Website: lowes
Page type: customer-info-address
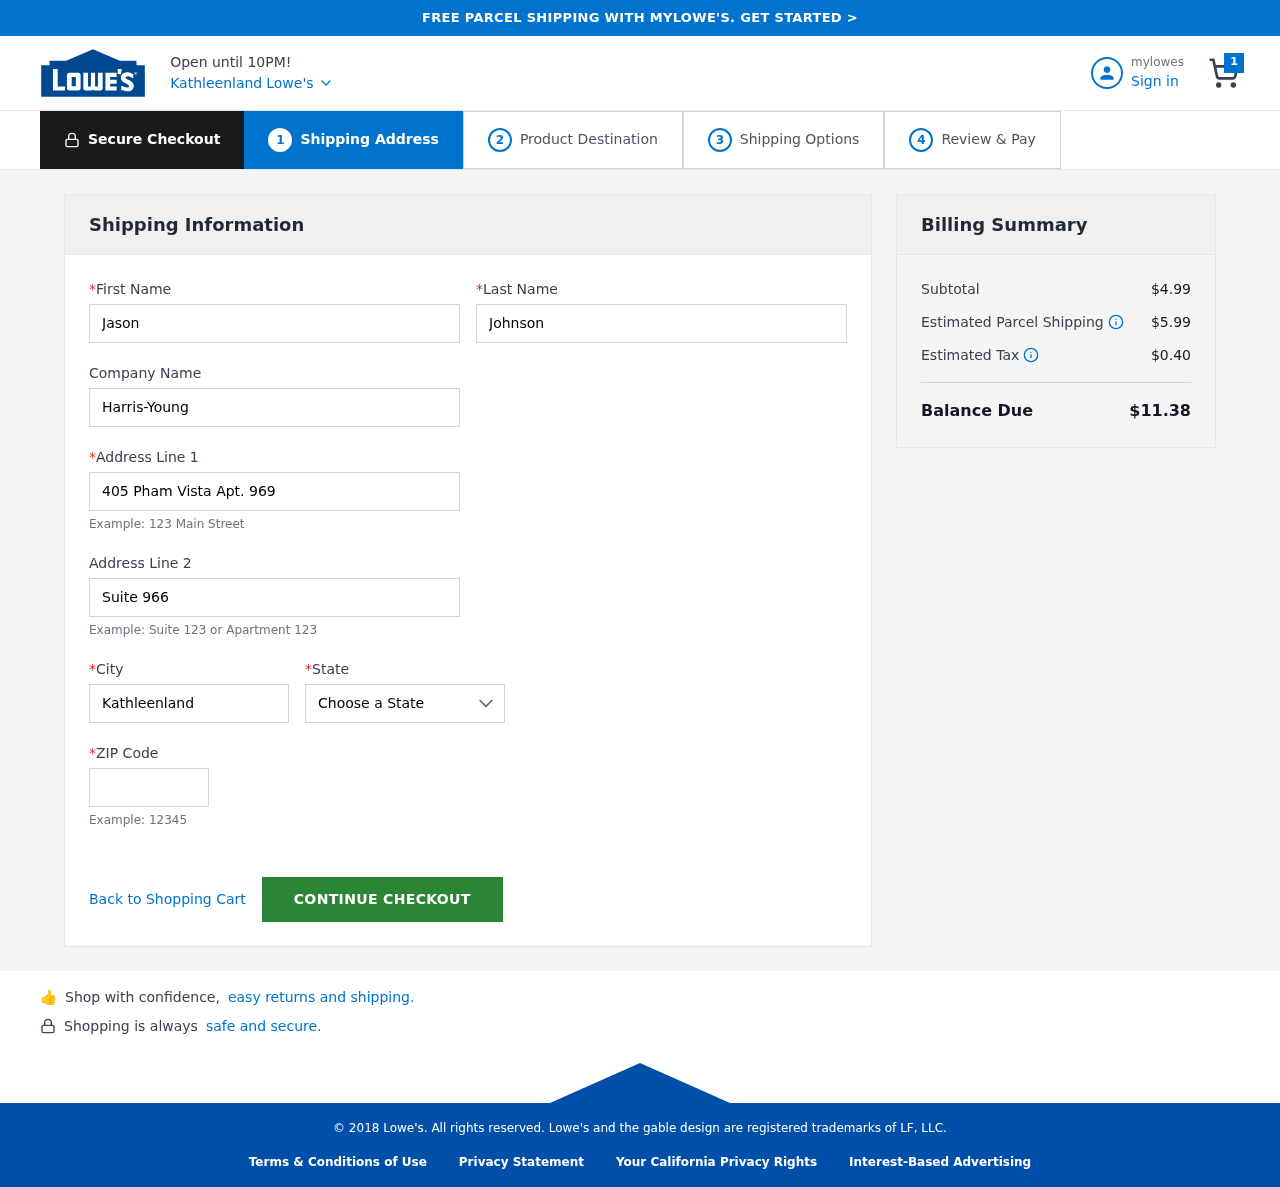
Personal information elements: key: PII_CITY
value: Kathleenland
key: PII_COMPANY
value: Harris-Young
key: PII_FIRSTNAME
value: Jason
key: PII_LASTNAME
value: Johnson
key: PII_POSTCODE
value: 06169
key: PII_STATE
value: Arkansas
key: PII_STREET
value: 405 Pham Vista Apt. 969
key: PII_STREET2
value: Suite 966
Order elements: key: ORDER_NUM_ITEMS
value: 1
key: ORDER_SUBTOTAL
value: $4.99
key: ORDER_SHIPPING_COST
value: $5.99
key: ORDER_TAX
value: $0.40
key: ORDER_TOTAL
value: $11.38